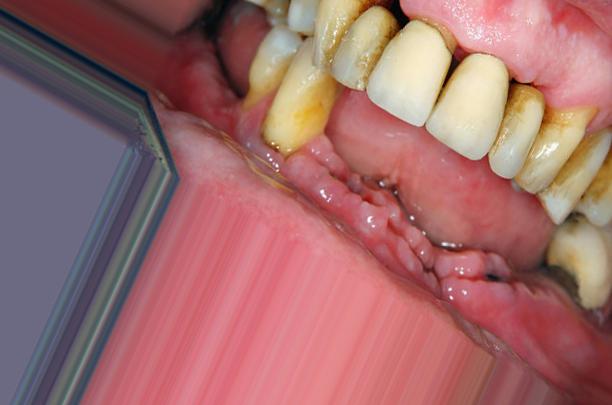
Condition: Tooth Discoloration